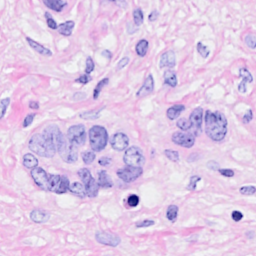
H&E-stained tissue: Breast